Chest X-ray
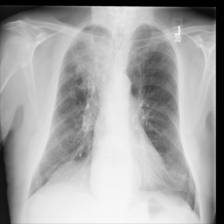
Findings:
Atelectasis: negative
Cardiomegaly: negative
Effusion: negative
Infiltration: negative
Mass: positive
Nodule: negative
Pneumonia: negative
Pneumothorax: negative
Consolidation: positive
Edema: negative
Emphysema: negative
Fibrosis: negative
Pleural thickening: negative
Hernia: positive